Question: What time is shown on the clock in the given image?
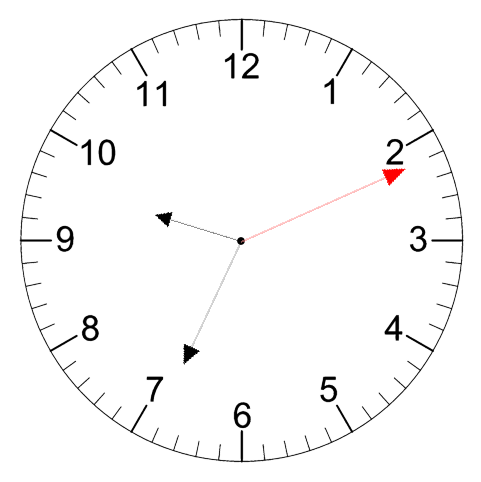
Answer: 09:34:11